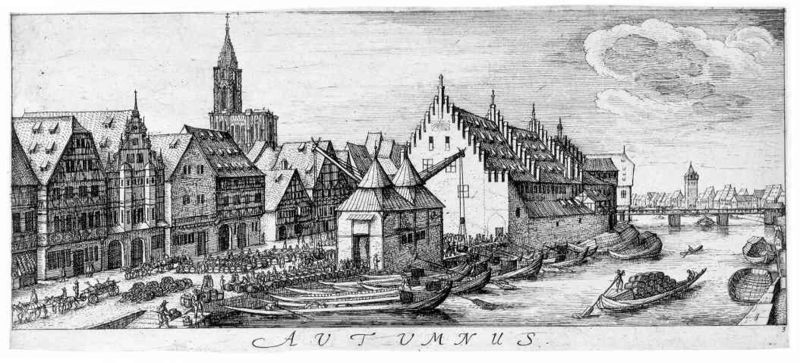
Titel: Herbst: Der Weinmarkt
Künstler: Wenzel Hollar
Standort: Karlsruhe
Institution: Staatliche Kunsthalle Karlsruhe
Schlagwörter: architecture, black and white, boats, town, city, work